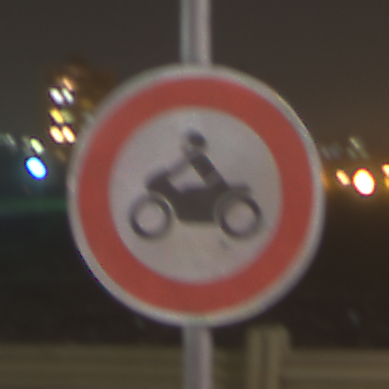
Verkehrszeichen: VerbotKraftraeder
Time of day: Night
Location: Outdoor (Urban)
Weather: PartlyCloudy
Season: NotSpecified
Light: Artificial